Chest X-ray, AP view. Patient: 55 years old, sex F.
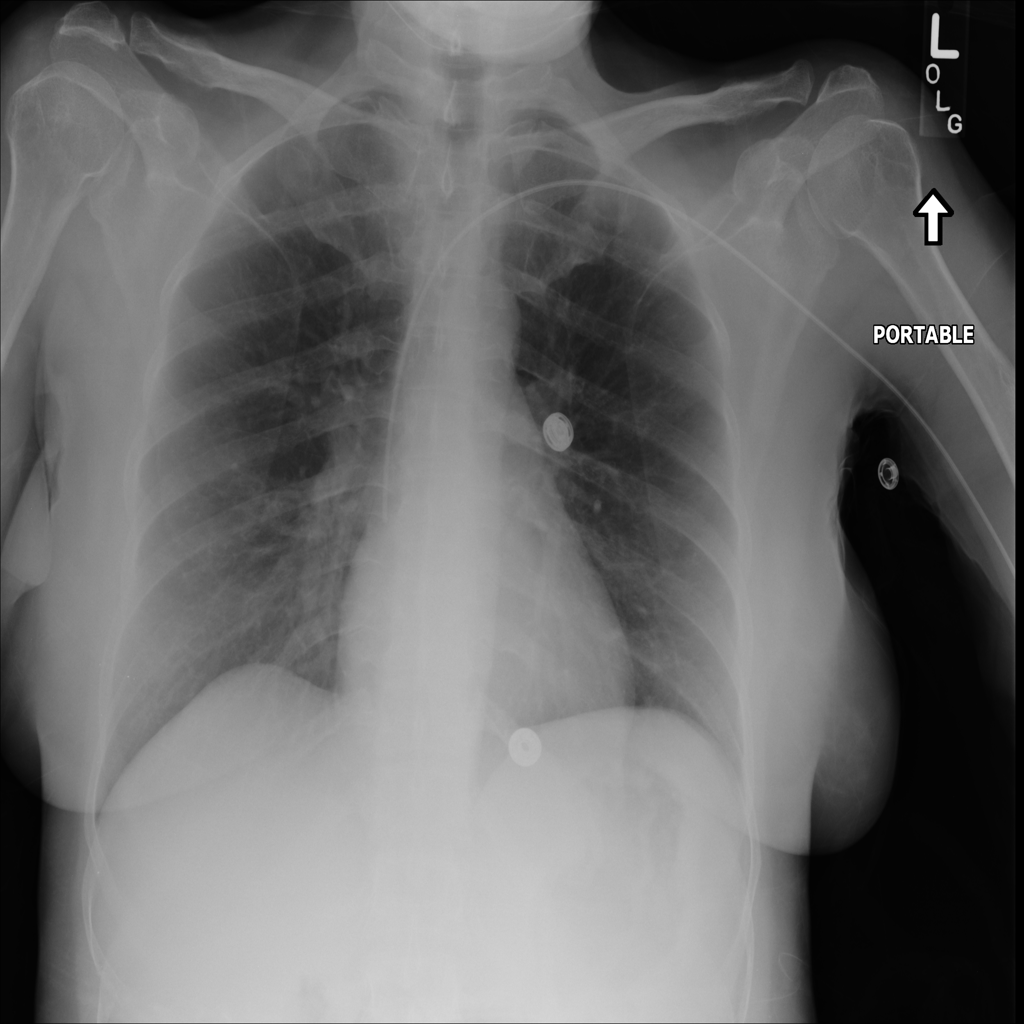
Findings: No Finding